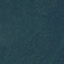
Land use / land cover: Forest